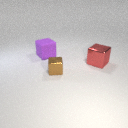
small brown metal cube in front of large red metal cube